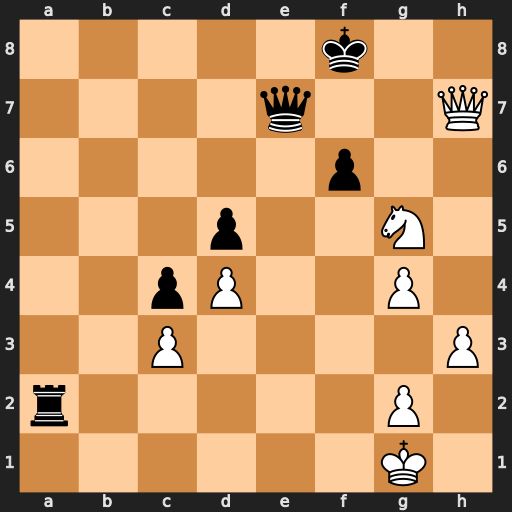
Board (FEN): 5k2/4q2Q/5p2/3p2N1/2pP2P1/2P4P/r5P1/6K1
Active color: w
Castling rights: -
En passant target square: -
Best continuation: Qh8#